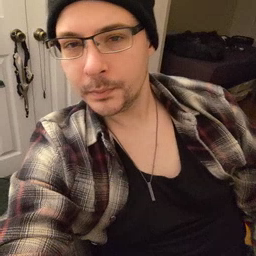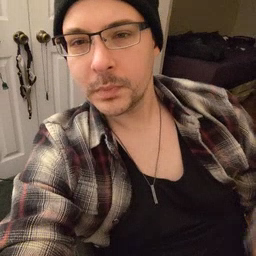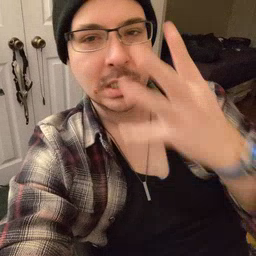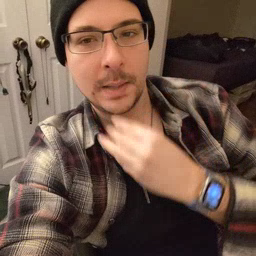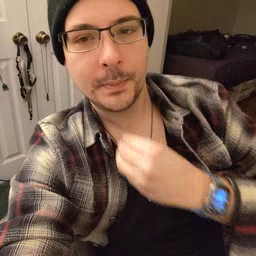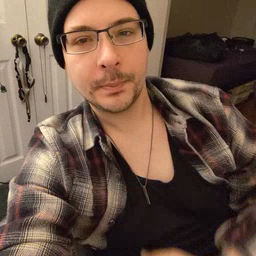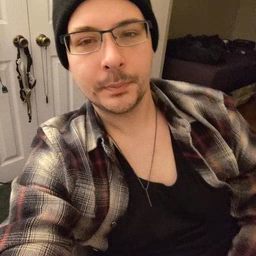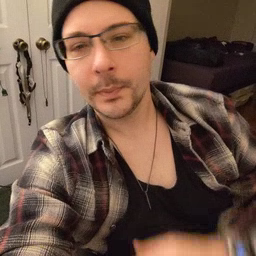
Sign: sleep